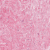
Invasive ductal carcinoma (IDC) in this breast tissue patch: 0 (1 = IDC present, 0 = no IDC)